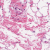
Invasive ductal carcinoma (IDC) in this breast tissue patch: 0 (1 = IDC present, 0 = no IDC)